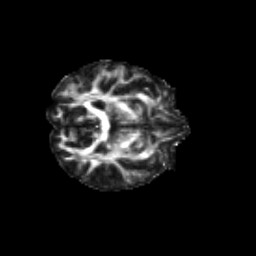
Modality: FA
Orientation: axial
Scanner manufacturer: siemens
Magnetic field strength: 3 T
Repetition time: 9.2 s
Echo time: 0.084 s